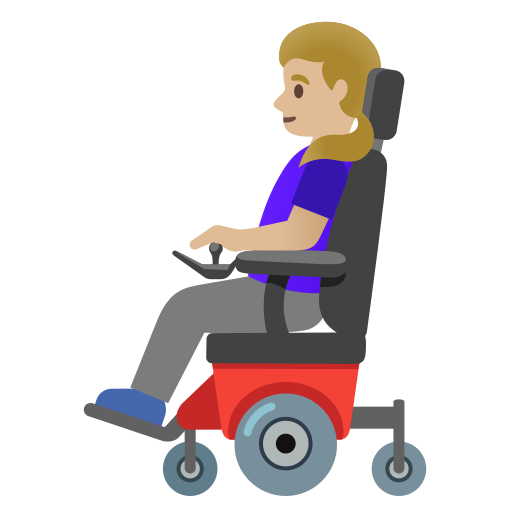
Emoji: 👩🏼‍🦼